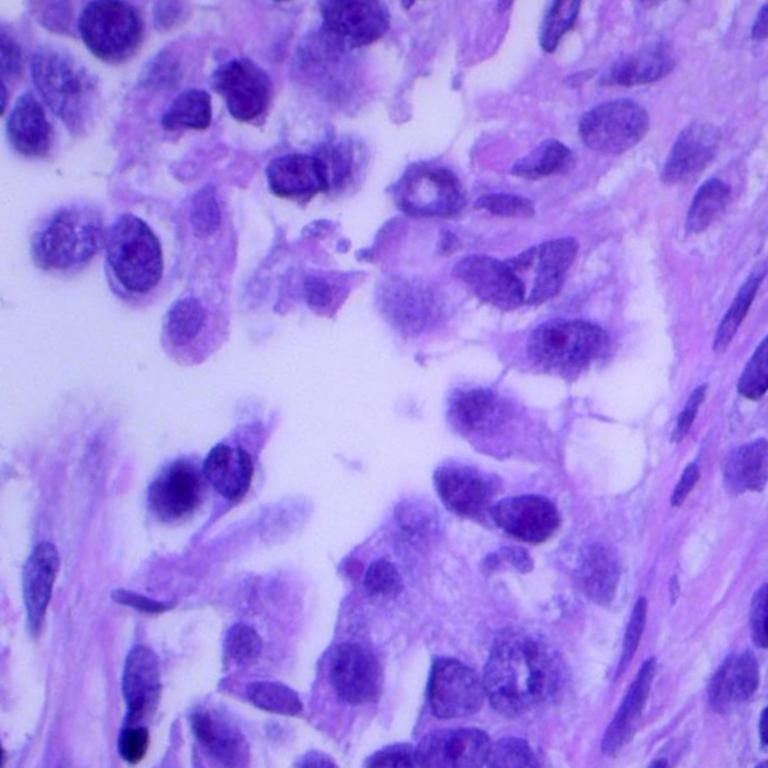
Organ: lung
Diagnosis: adenocarcinomas